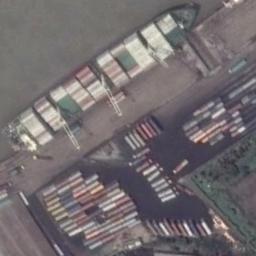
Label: ship